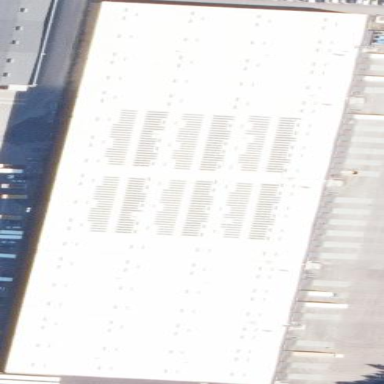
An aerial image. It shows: Warehouse.